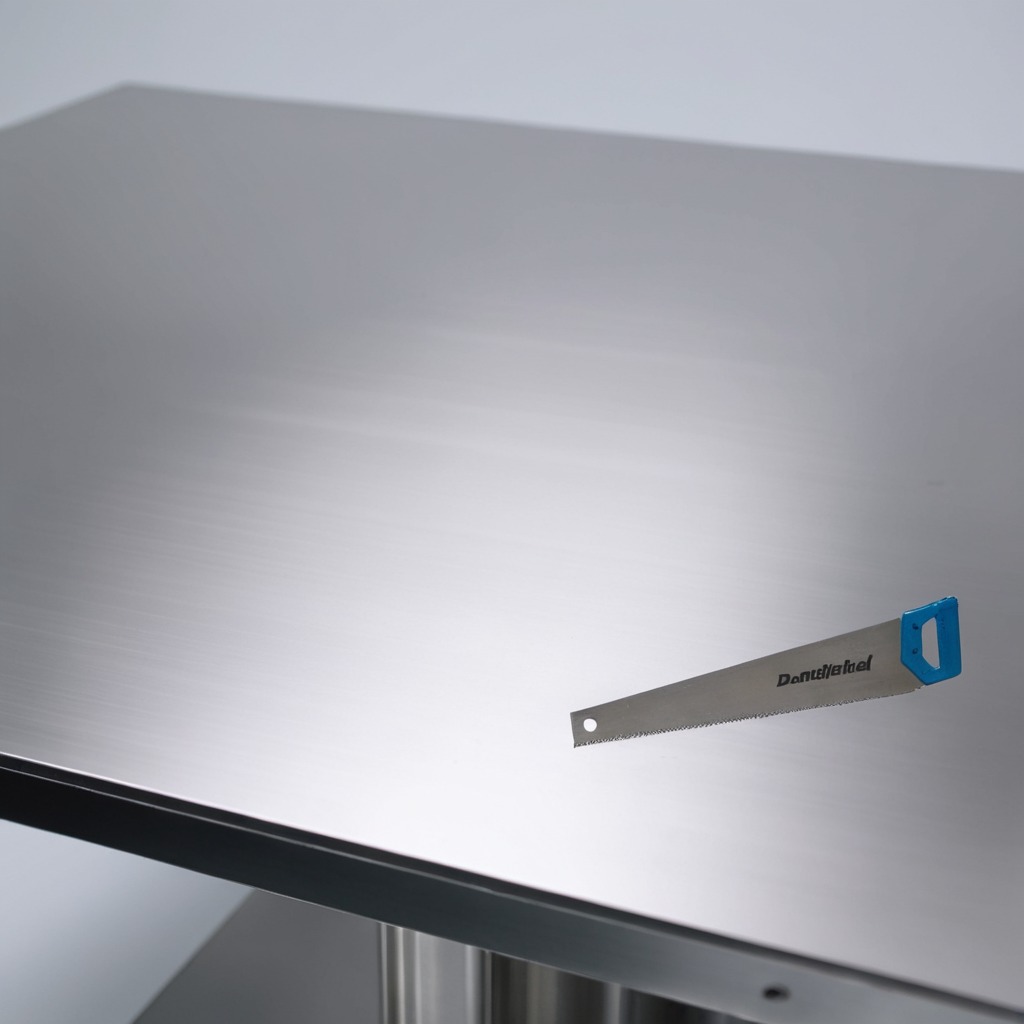
A metal saw is lying on the stainless steel table in a high-end prototyping lab.